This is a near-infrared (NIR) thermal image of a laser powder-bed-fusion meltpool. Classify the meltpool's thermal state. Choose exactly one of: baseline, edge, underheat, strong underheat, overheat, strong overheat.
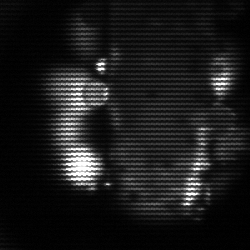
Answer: strong underheat